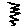
Label: zigzag